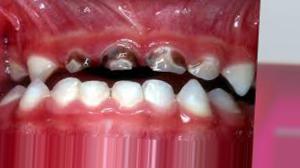
Condition: Caries